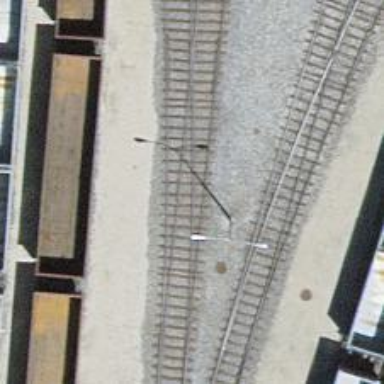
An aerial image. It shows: Railway switch.